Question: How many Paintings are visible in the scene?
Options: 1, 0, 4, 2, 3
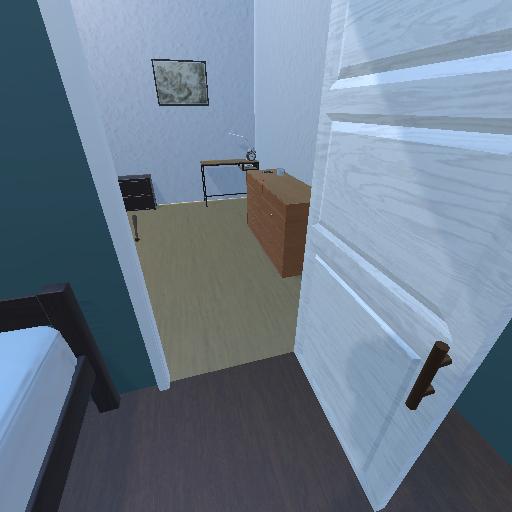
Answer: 1